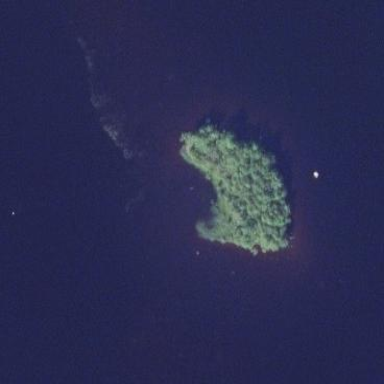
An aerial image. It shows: Image showing island.